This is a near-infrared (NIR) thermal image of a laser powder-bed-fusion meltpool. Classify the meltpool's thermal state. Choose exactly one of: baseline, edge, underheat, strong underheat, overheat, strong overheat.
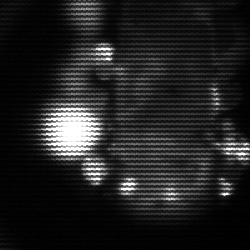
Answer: strong underheat